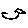
Label: bird